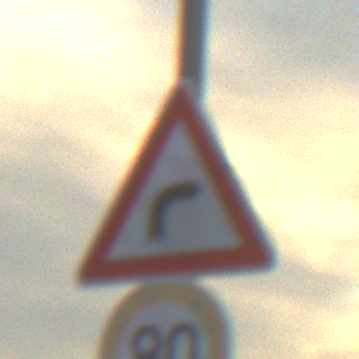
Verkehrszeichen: KurveRechts
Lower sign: Geschwindigkeit80
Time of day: SunriseSunset
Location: Outdoor (Nature)
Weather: PartlyCloudy
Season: NotSpecified
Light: Natural